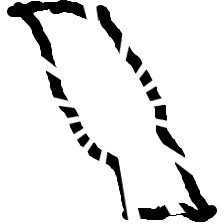
Shape: parallelogram